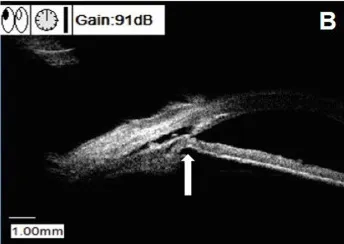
Clinical presentations of a patient (patient six in Supplemental Table 1) with peripheral anterior synechiae (PAS) after CLASS. (B) Ultrasound biomicroscopy (UBM) examination indicated PAS (white arrow).
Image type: pathology (pas)